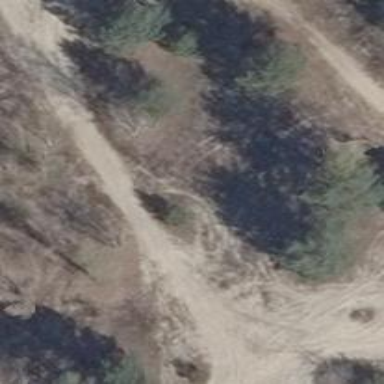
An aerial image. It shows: Sandy path with very rough surface.